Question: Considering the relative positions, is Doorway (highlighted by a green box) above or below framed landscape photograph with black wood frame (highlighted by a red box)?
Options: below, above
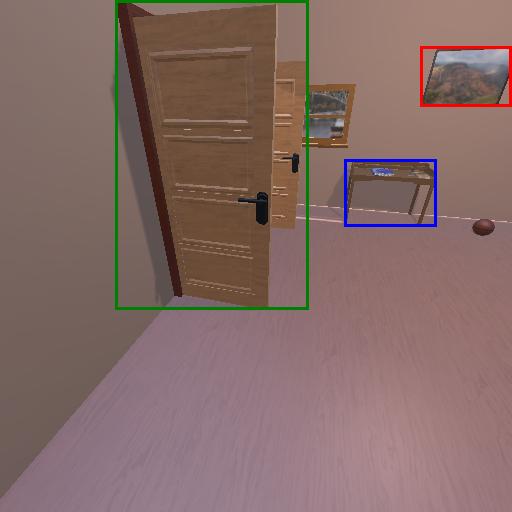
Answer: below